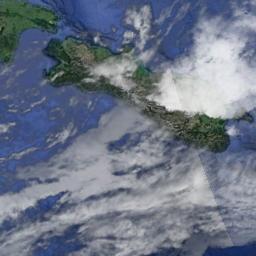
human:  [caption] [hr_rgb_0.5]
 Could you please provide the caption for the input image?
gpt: The stratus clouds and cumulus clouds are located above the surface of the sea and a island covered by dense vegetation is at sea .

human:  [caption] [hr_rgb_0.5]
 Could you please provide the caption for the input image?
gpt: There was a little white cloud floating above the hill .

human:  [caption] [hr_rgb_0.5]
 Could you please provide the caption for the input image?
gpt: Large white clouds on green land and blue sea .

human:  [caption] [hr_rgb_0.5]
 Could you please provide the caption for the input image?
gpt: The white cloud is above blue sea and green island .

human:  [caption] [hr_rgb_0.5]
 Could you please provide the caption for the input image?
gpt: There are many gauzy clouds over a green island .